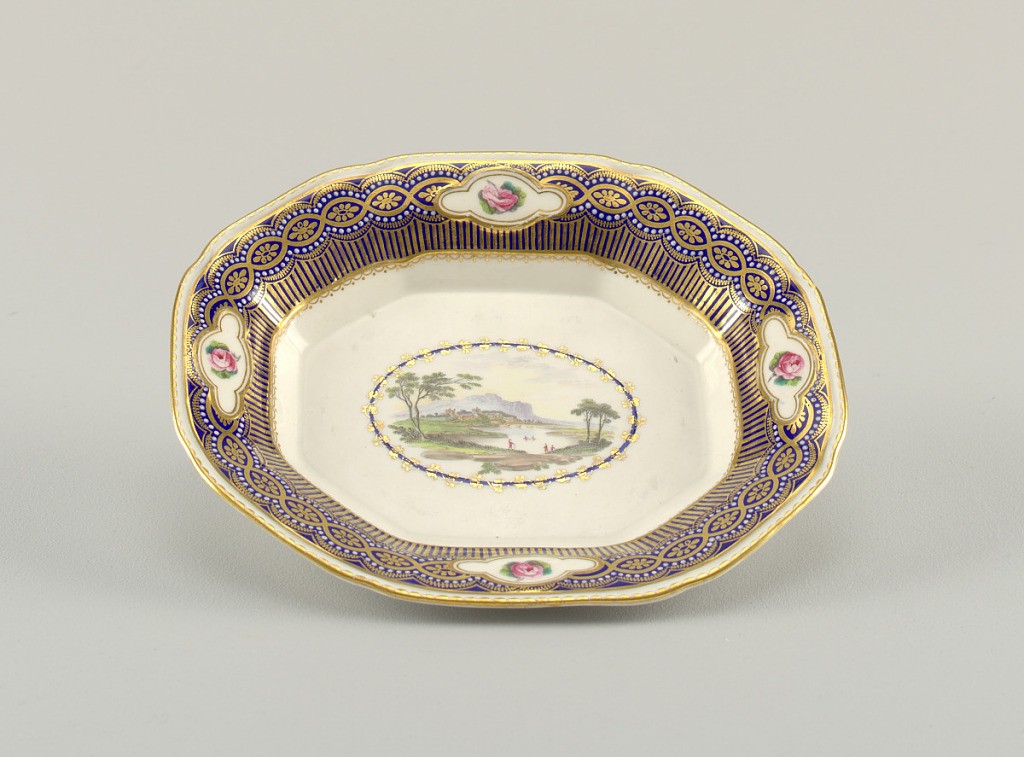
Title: Platter (One of a Pair)
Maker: Derby Porcelain Factory, English, established 1756
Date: ca. 1784–1806
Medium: soft paste porcelain, vitreous enamel, gold
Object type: platter
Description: Octagonal dish, border decorated with geometric designs in gold, blue and white. Four medallions, each containing a single pink rose. Bottom decorated with a landscape in an oval bound with ivy.